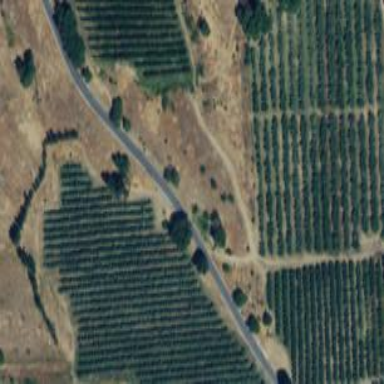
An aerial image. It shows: Orchard.